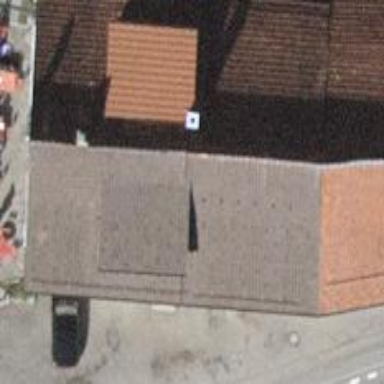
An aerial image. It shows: Restaurant.